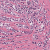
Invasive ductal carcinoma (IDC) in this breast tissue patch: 1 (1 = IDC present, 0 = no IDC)